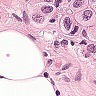
Metastatic tissue present: yes